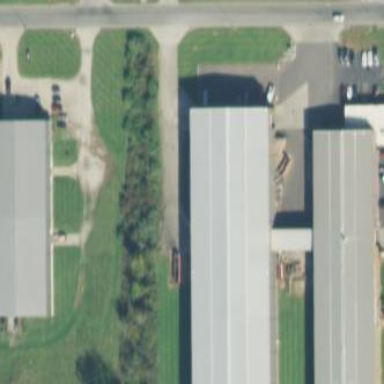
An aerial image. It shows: Industrial building with works on site.